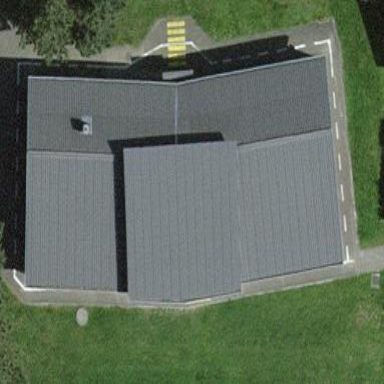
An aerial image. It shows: Building.